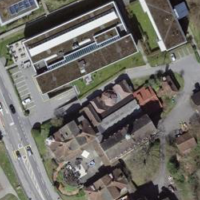
EUNIS habitat code: 54
Species observed at this site:
Cepaea nemoralis